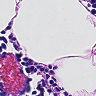
Metastatic tissue present: no